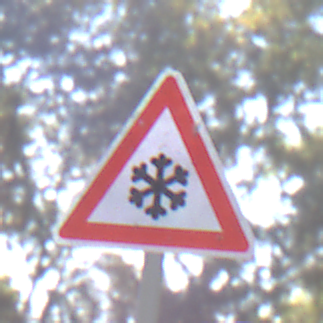
Verkehrszeichen: SchneeOderEisglaette
Umgebung: Outdoor, Suburban
Tageszeit: MorningAfternoon
Wetter: PartlyCloudy
Licht: Natural
Jahreszeit: NotSpecified
Kontrast: HighContrast